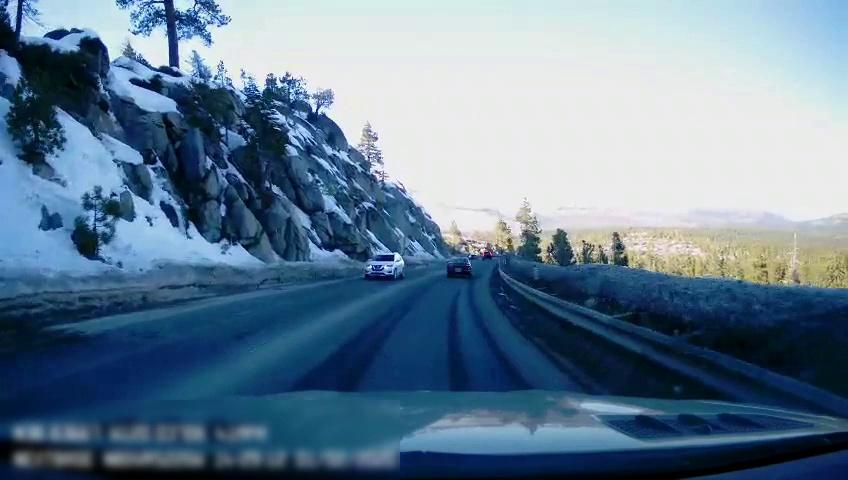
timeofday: Day
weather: Sunny
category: Drivable Space
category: Vehicles | SUV
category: Vehicles | Car
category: Lanes | Opposite Lane
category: Lanes | Opposite Lane
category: Lanes | Current Lane